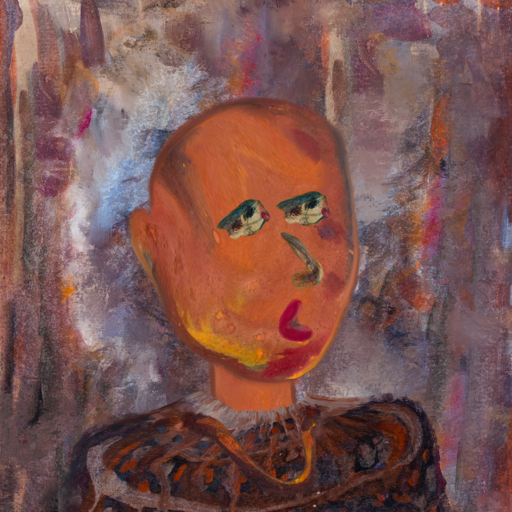
Background: Hypocrite, Head And Neck Side: Mother_And_Son_Son, Face Side: Pipe, Bust: Hypocrite, Hair Side: Blank, Head Accessory: Blank, Second Necklace: Comrade, Necklace: Blank, Baby: Blank